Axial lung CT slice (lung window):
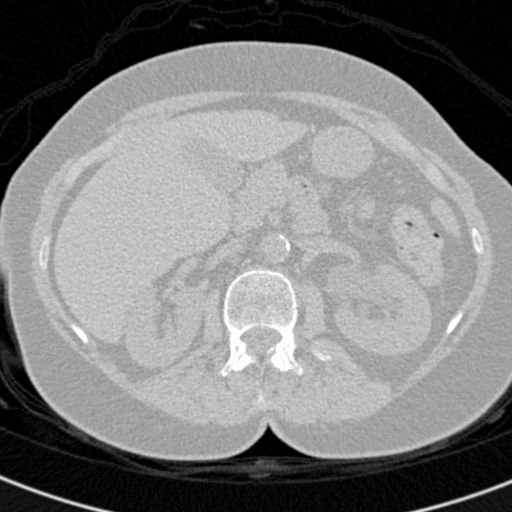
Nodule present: no